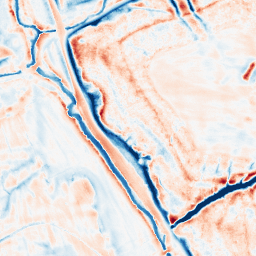
Category: edge_preserving
Decomposition family: bilateral
Decomposition parameters: d: 21
sigma_color: 75
sigma_space: 100
Upsampling method: quadratic
Upsampling parameters: scale: 8
Upsampling scale: 8